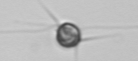
Label: Acanthoica_quattrospina